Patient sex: M
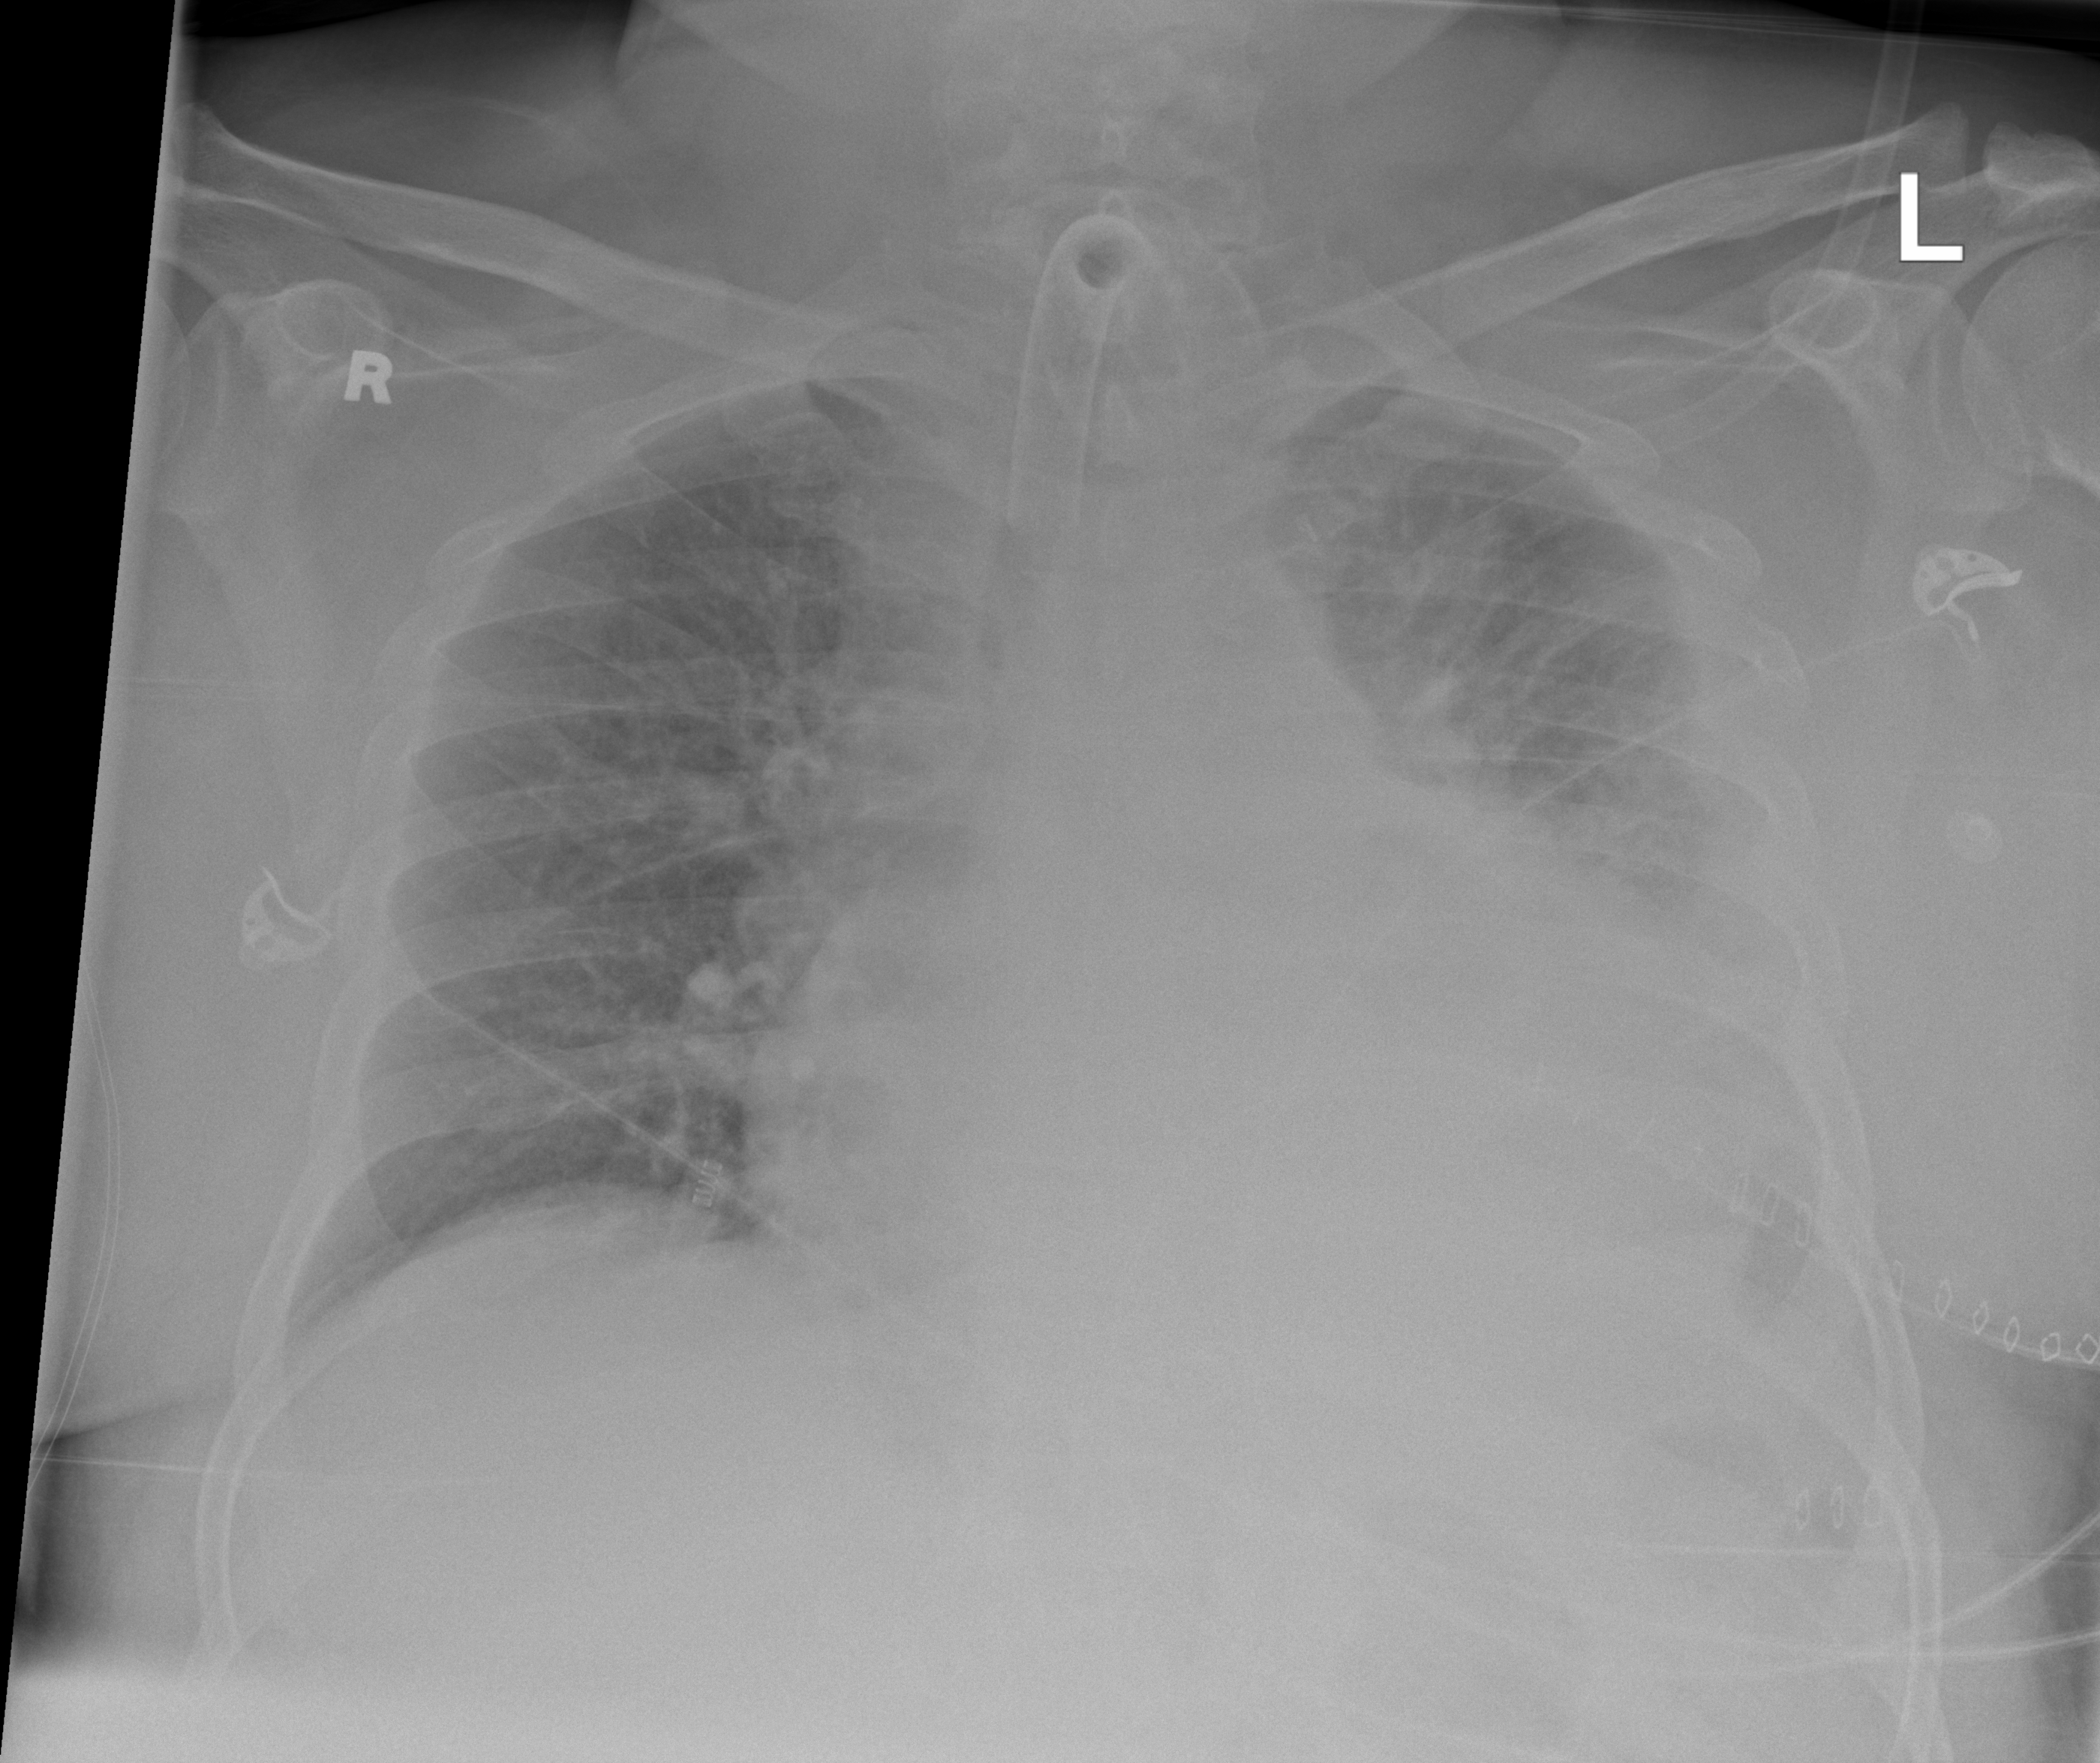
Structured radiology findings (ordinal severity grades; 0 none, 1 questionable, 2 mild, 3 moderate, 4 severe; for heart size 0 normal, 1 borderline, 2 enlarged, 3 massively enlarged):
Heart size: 2
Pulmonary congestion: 2
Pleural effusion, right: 0
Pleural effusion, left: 3
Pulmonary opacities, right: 0
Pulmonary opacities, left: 2
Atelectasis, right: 2
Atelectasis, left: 3